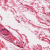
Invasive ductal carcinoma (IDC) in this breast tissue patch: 0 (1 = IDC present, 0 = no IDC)